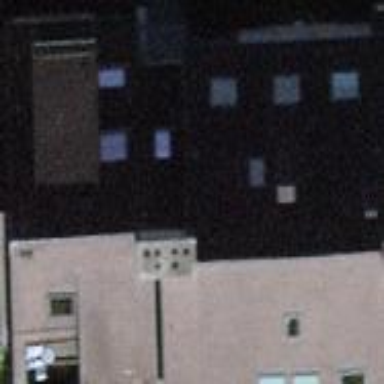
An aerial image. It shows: Building with tiled roof.